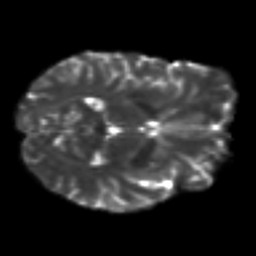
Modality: T2w
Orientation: axial
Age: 41
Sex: female
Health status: ill
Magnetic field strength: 3 T
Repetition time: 8.4 s
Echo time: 0.0926 s